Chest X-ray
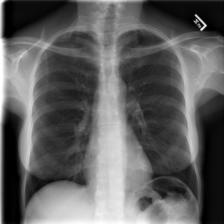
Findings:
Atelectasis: negative
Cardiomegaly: negative
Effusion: negative
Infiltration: negative
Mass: negative
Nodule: negative
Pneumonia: negative
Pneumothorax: negative
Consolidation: negative
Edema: negative
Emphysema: negative
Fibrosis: negative
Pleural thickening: negative
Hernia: negative